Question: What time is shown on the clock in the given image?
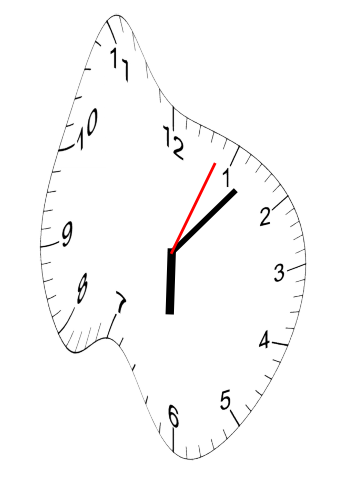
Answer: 06:07:04